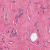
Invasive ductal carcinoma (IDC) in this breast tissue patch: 0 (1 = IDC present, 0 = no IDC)